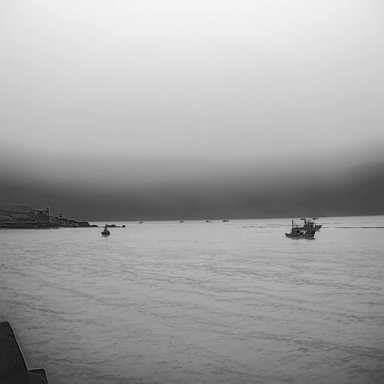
There are eight bulk_carriers in the infrared image.